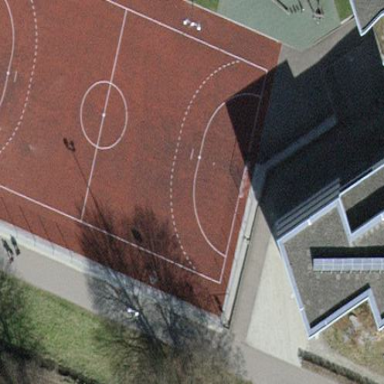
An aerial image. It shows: Multi-sport pitch with tartan surface for leisure activities on land.